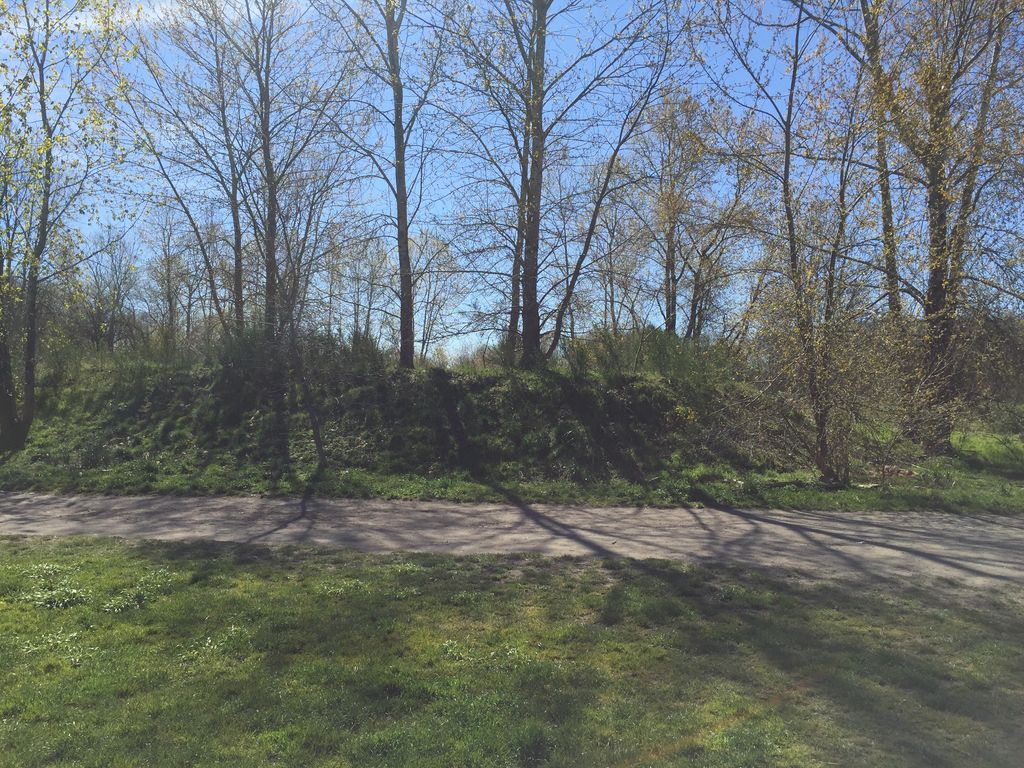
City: vancouver